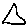
Label: triangle